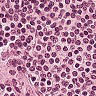
Metastatic tissue present: no